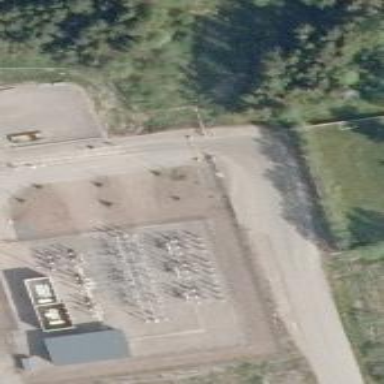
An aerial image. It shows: Power substation.